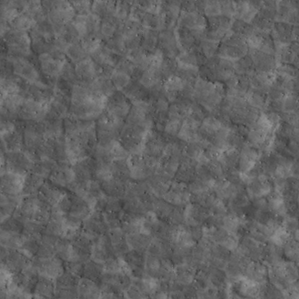
Label: non_frost